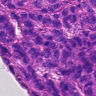
Metastatic tissue present: yes